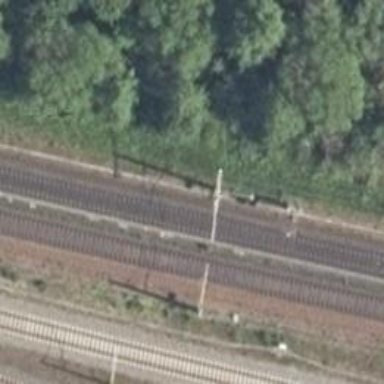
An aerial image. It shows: Railway milestone with catenary mast.